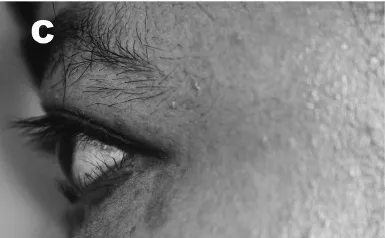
(A,C) Preoperative pictures showing the lower lid epiblepharon and the attenuated lower lid crease.
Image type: pathology (h&e)